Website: home-depot
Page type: payment
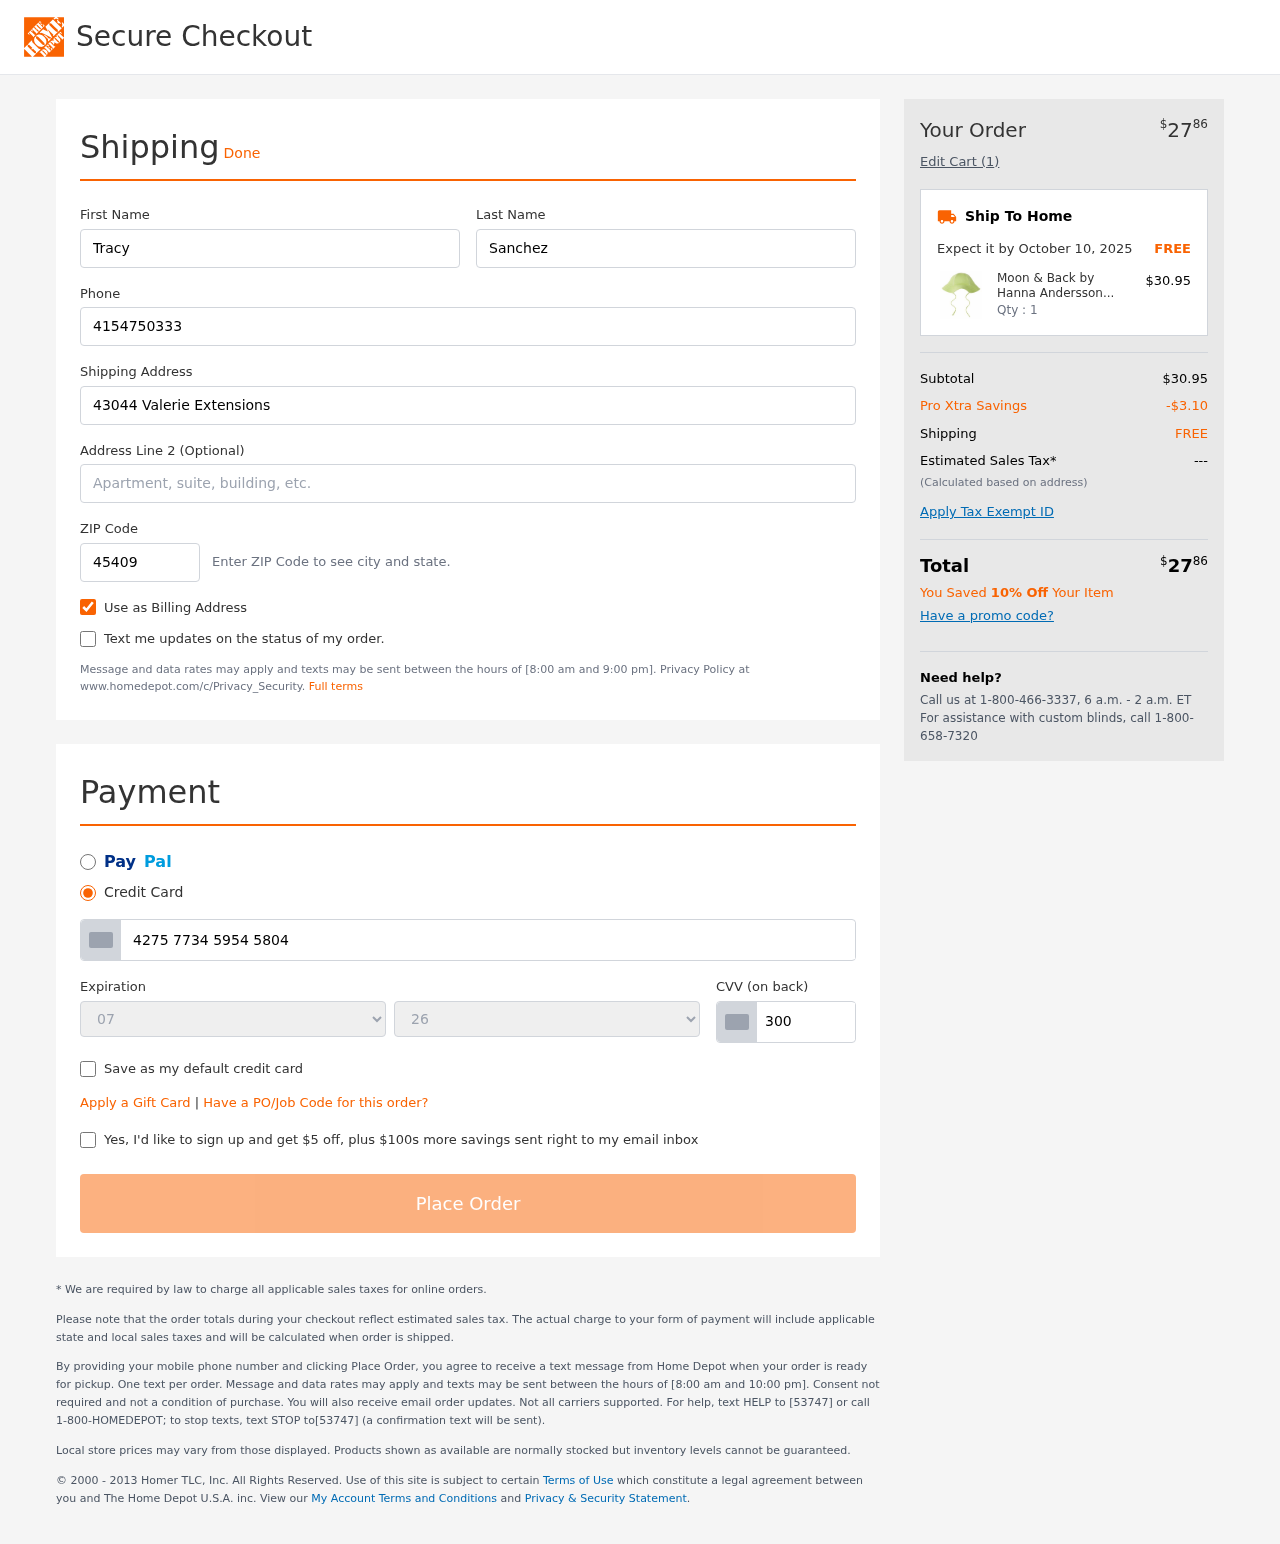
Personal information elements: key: PII_CARD_CVV
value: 300
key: PII_CARD_EXPIRY_MONTH
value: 07
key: PII_CARD_EXPIRY_YEAR
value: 26
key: PII_CARD_NUMBER
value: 4275 7734 5954 5804
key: PII_FIRSTNAME
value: Tracy
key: PII_LASTNAME
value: Sanchez
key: PII_PHONE
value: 4154750333
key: PII_POSTCODE
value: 45409
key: PII_STREET
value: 43044 Valerie Extensions
Product elements: key: PRODUCT1_NAME
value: Moon & Back by Hanna Andersson Baby Swim Hat, Lime Green, 3-12 mos
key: PRODUCT1_PRICE
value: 30.95
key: PRODUCT1_QUANTITY
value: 1
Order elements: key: ORDER_TOTAL
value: $2786
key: ORDER_NUM_ITEMS
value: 1
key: ORDER_DELIVERY_DATE
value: October 10, 2025
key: ORDER_SUBTOTAL
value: $30.95
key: ORDER_DISCOUNT
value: -$3.10
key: ORDER_SHIPPING_COST
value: FREE